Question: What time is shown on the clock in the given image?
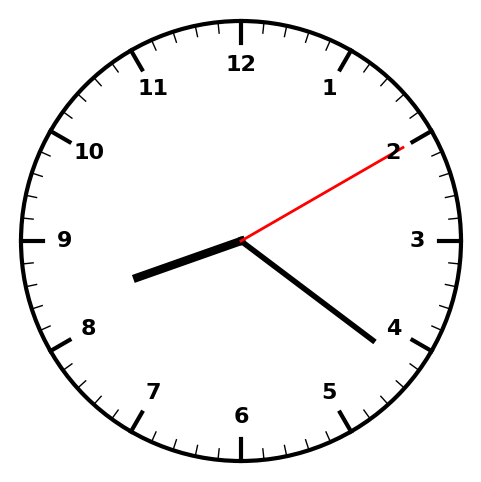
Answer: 08:21:10